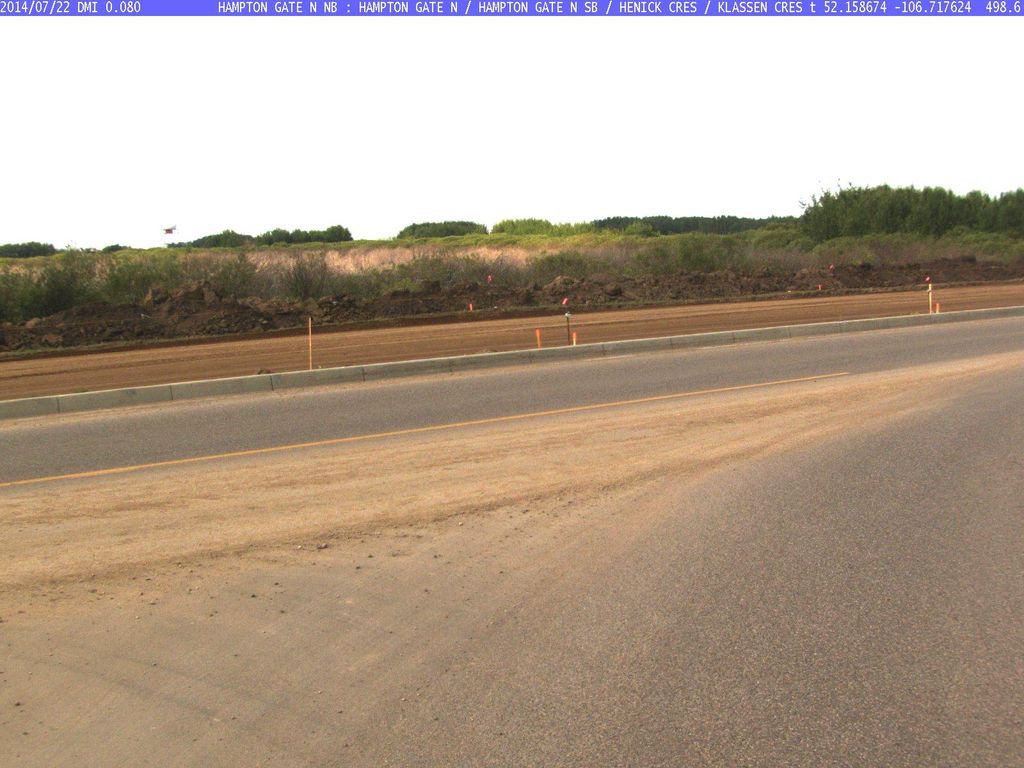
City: saskatoon